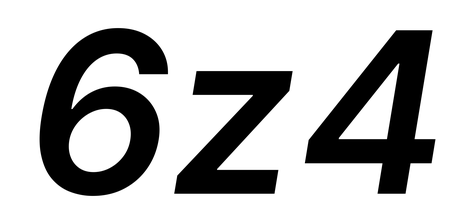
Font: Inter-Italic_SemiBold_Italic